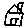
Label: house